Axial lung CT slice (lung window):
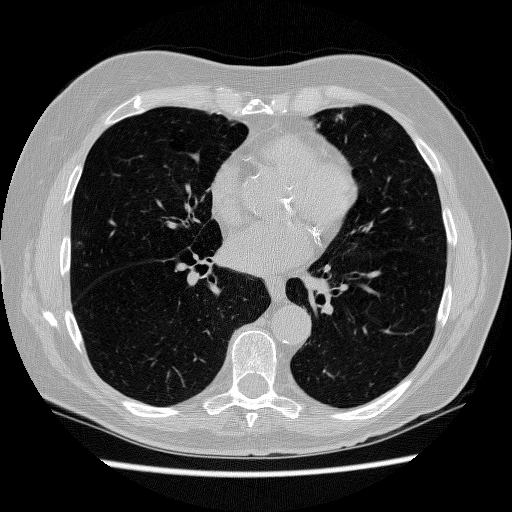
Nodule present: no